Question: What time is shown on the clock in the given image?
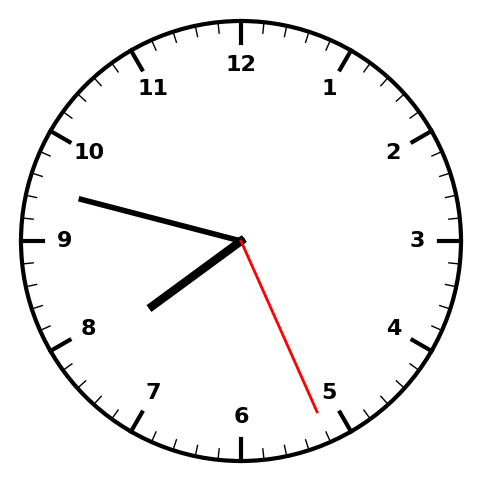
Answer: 07:47:26